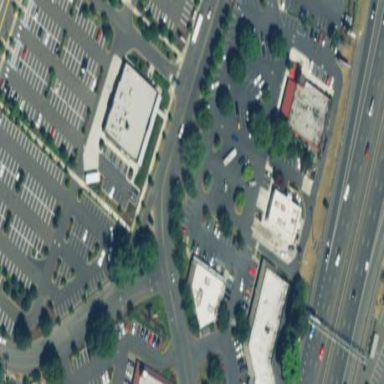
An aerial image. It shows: Retail area.